Question: I am new to CSS so please don't be to harsh on me. I am trying to place the yellow background DIV right below the "Header" DIV, but for some reason, it seems to place a padding before and after and I don't really understand why. If I remove the list, than the problem disappears.
This is the HTML code:
'''
<head>
<meta http-equiv="Content-Type" content="text/html; charset=utf-8" />
<title>CSS</title>
<link rel = "stylesheet" type="text/css" href="css.css" />
</head>
<body>
<div id="headerDiv">
<p>Header</p>
</div>
<div id="listDiv">
<ul>
<li>Menu item 1</li>
<li>Menu item 1</li>
<li>Menu item 1</li>
<li>Menu item 1</li>
</ul>
</div>
<div id="mainviewDiv">
Main View
</div>
<div id="footerDiv">
Footer
</div>
</body>
'''
And this is the CSS:
'''
@charset "utf-8";
/* CSS Document */
div#headerDiv { background-color:#F00;
height:100px;
position:relative;
}
div#listDiv {background-color:#FF0;
}
div#listDiv ul {list-style-type:none;}
div#listDiv li { display:inline;}
div#mainviewDiv {background-color:#060;}
div#footerDiv {background-color:#999;}
'''

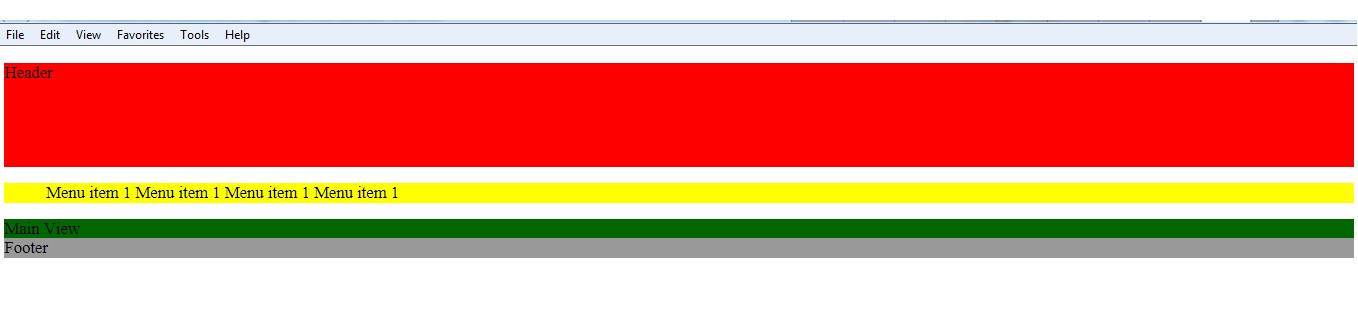
Answer: I don't know if you have tried this, but adding this to the top of your CSS file might help you out:
'''
*{
margin:0;
padding:0;
}
'''
But when you publish your website use <URL>
And like Maxime Morin said, you might want to check out <URL>